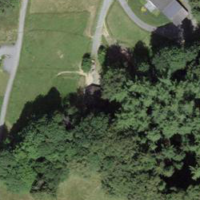
EUNIS habitat code: 44
Species observed at this site:
Ranunculus acris
Galeopsis tetrahit
Rumex obtusifolius
Filipendula ulmaria